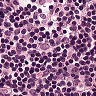
Metastatic tissue present: no